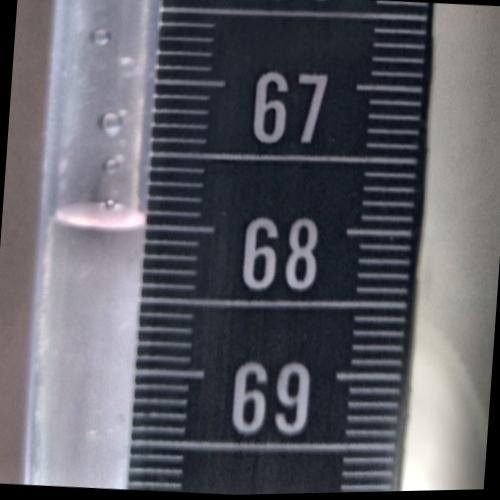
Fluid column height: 68.0 cm